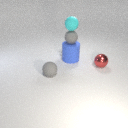
small gray rubber sphere in front of large blue rubber cylinder